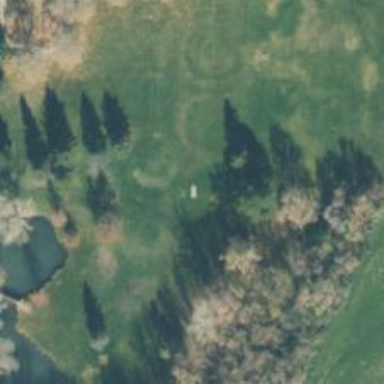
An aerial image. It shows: Disc golf tee area.